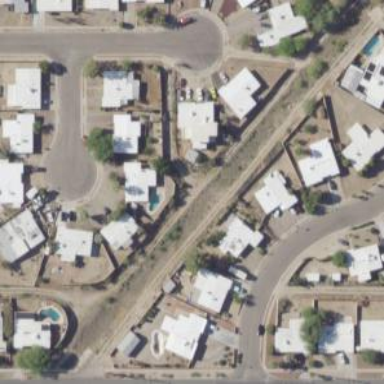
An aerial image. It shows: Alleyway designated as service road.